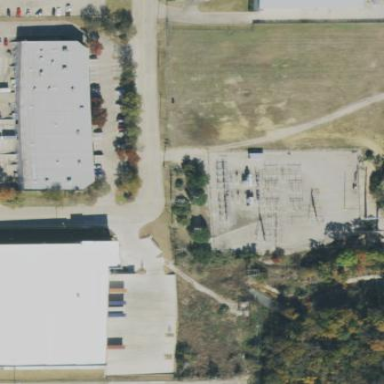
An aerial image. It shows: Substation surrounded by fence.